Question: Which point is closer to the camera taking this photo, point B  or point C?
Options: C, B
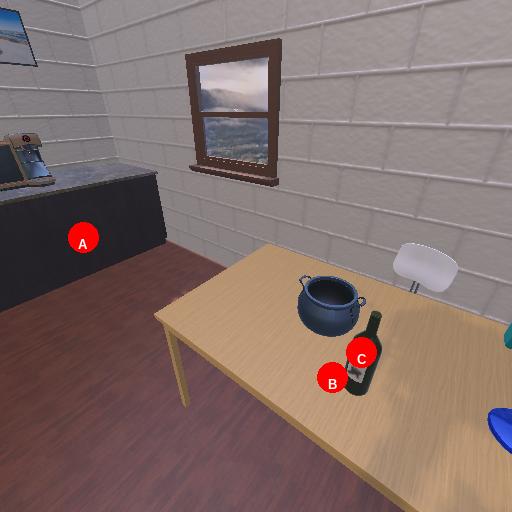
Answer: C